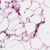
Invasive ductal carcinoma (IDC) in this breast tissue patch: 0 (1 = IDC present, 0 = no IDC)